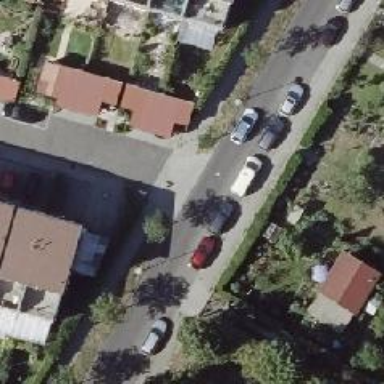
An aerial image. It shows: Living street.